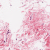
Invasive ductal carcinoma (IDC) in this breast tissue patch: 0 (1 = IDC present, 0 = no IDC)